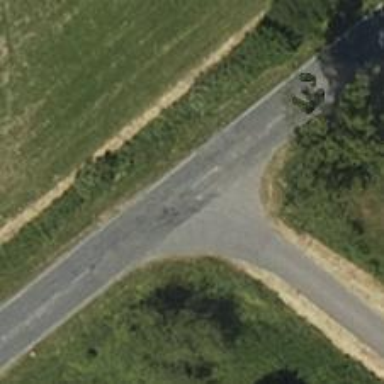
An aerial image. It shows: Secondary road with asphalt surface.